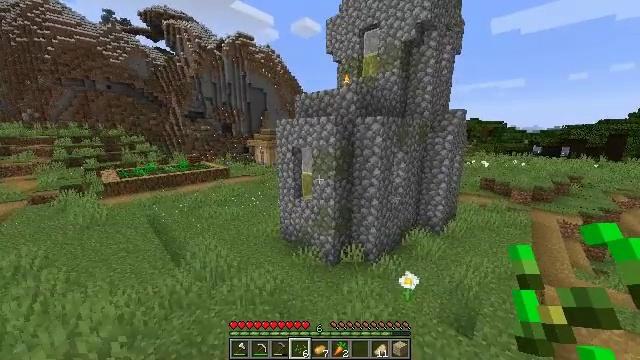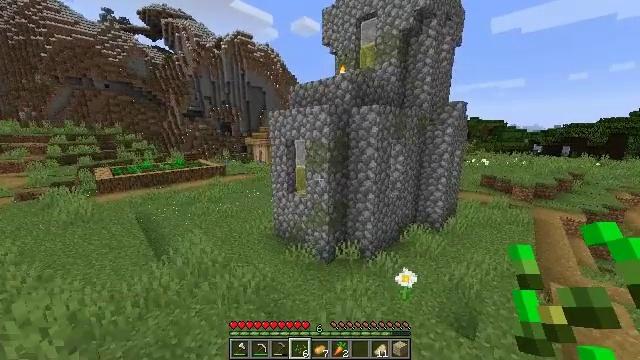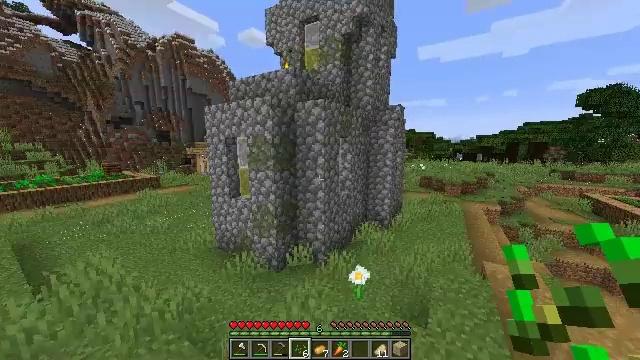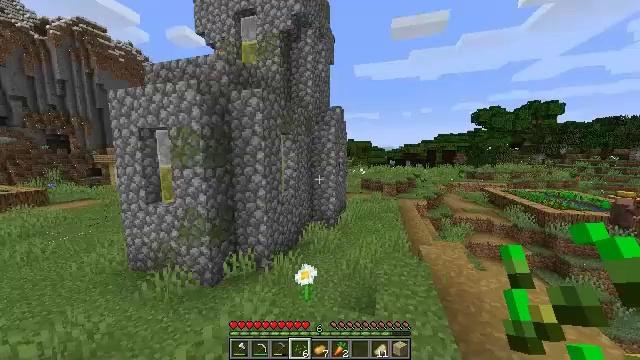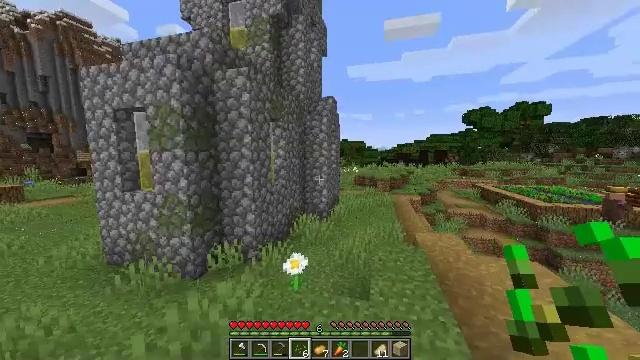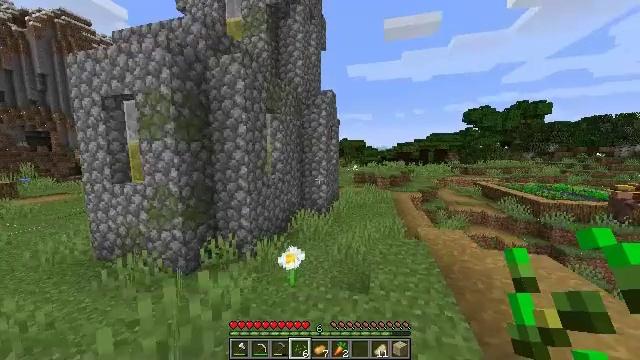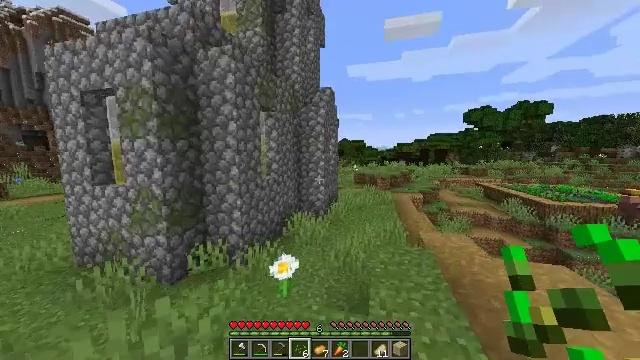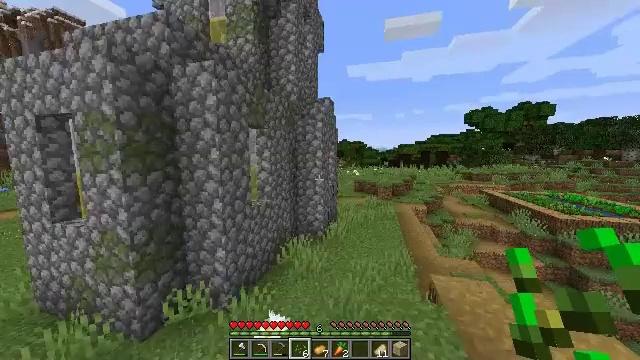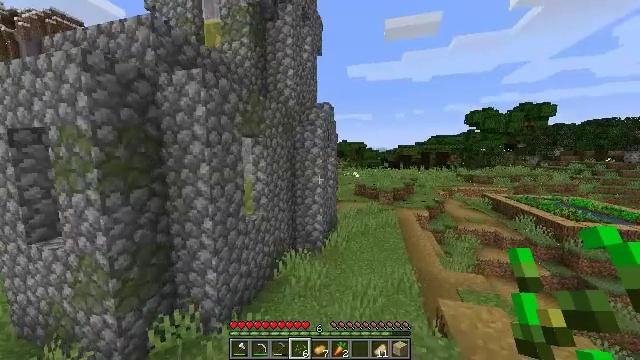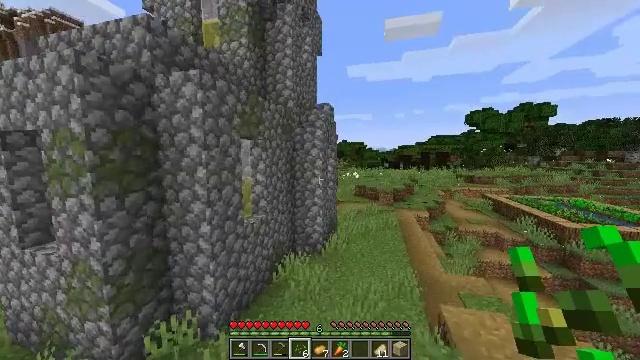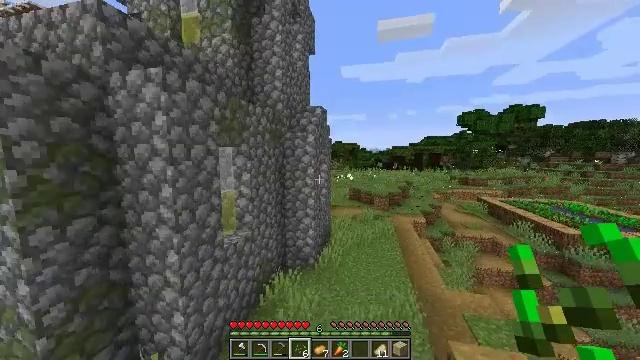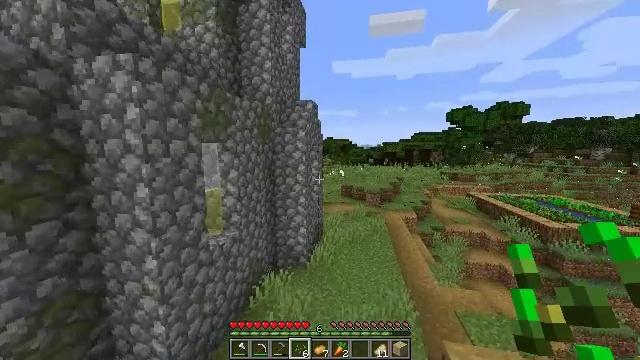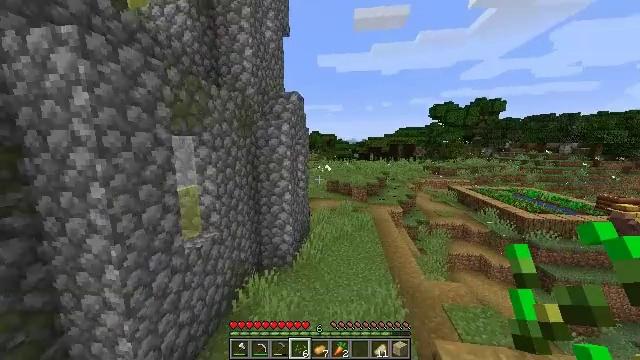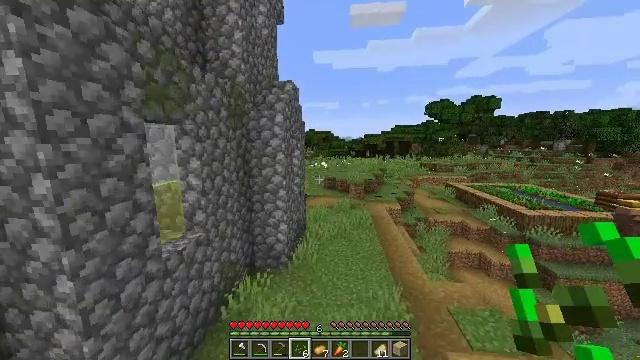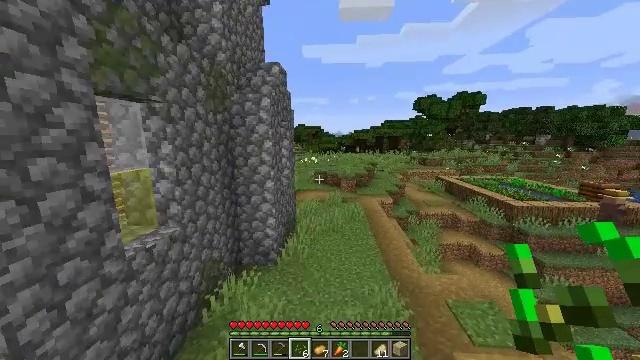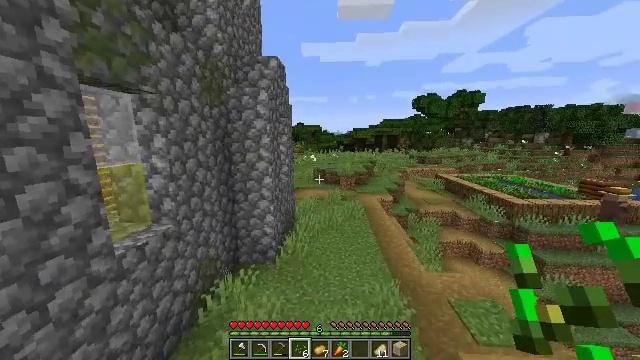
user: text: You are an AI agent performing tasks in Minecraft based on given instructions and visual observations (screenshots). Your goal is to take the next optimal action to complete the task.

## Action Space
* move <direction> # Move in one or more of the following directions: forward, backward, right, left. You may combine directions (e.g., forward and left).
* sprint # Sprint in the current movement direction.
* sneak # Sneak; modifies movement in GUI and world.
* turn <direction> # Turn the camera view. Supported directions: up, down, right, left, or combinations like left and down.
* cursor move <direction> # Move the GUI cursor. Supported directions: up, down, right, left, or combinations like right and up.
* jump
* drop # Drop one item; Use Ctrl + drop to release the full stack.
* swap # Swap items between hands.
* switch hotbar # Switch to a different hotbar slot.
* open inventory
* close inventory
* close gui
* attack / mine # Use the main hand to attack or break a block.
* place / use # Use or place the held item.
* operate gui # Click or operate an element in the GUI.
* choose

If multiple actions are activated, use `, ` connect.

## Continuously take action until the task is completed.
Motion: motion action
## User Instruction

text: Break the brewing stand to collect it.
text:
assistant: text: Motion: move forward and move right, sprint, jump
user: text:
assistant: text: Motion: move forward and move right, sprint, turn right and up, jump
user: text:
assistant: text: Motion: move forward and move right, sprint, turn right and up, jump
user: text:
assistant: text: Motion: move forward and move right, sprint, turn right, jump
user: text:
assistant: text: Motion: move forward, sprint, jump
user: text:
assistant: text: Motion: move forward, sprint, jump
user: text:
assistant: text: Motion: move forward, sprint, jump
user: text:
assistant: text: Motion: move forward, sprint, jump
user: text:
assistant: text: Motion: move forward, sprint, jump
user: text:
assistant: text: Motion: move forward, sprint, turn right, jump
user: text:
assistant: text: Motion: move forward, sprint, turn right and down, jump
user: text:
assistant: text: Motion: move forward, sprint, turn right and down, jump
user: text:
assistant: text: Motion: move forward, sprint, turn right, jump
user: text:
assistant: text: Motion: move forward, sprint, turn right and down, jump
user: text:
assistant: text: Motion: move forward, sprint, jump
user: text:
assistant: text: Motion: move forward, sprint, jump
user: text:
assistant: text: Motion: move forward, sprint, jump
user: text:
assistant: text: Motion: move forward, sprint, jump
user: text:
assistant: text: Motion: move forward, sprint, jump
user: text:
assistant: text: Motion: move forward, sprint, jump
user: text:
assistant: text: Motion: move forward, sprint, jump
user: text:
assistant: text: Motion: move forward, sprint, jump
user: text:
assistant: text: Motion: move forward, sprint, jump
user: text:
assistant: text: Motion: move forward, sprint, jump
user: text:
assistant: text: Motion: move forward, sprint, jump
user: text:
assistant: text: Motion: move forward, sprint, jump
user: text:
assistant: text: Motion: move forward, sprint, jump
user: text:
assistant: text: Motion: move forward, sprint, jump
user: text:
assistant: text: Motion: move forward, sprint, jump
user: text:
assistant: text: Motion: move forward, sprint, jump